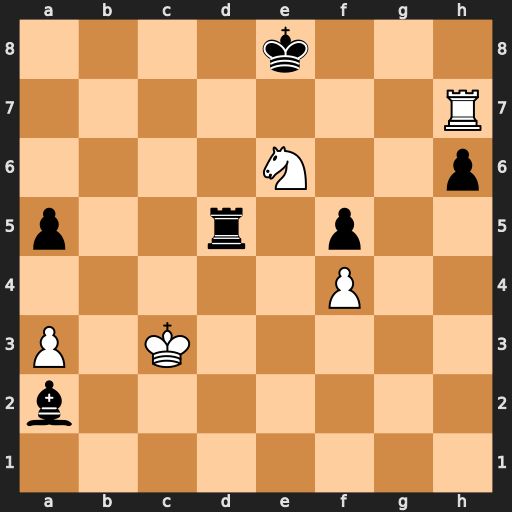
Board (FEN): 4k3/7R/4N2p/p2r1p2/5P2/P1K5/b7/8
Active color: w
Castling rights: -
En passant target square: -
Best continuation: Nc7+ Kd8 Nxd5